Question: Here I have mysql database ''track_aktivnosti''

Now I get from jquery ajax value of 'id_akt'. Now I need to compare dates WHERE id_akt=22, so I need to get lowest date and get like this query:
'''
$result = $conn->prepare("SELECT naziv FROM track_aktivnosti WHERE datum=(lowest date) AND id_akt=:id_akt");
$result->execute(array(':id_akt' => $_POST['id_akt']));
$result = $result->fetchAll();
.
.
.
after that again but with next date so like this:
$result = $conn->prepare("SELECT naziv FROM track_aktivnosti WHERE datum=(next lowest date) AND id_akt=:id_akt");
$result->execute(array(':id_akt' => $_POST['id_akt']));
$result = $result->fetchAll();
'''
so for me is the biggest problem how to find lowest date for some value of id_akt and from there get naziv, vrednost
Someone to have idea?
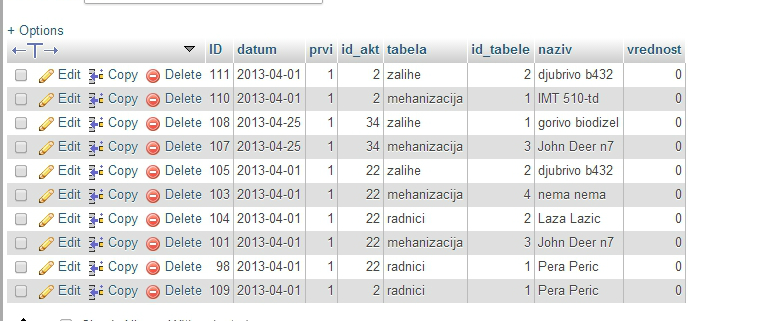
Answer: I came up with these two solutions. I don't know if these are good ideas. You can change it as you like.
First solution.
'''
$result = $conn->prepare("SELECT datum FROM track_aktivnosti WHERE id_akt = :id_akt GROUP BY datum ORDER BY datum");
$result->execute(array(':id_akt' => $_POST['id_akt']));
$dates = $result->fetchAll();
$final_result = array();
foreach($dates as $date){
$result = $conn->prepare("SELECT naziv, vrednost FROM track_aktivnosti WHERE id_akt = :id_akt AND datum = :datum");
$result->execute(array(':id_akt' => $_POST['id_akt'], ':datum' => $date['datum']));
$final_result[$date['datum']] = $result->fetchAll();
}
'''
Second solution
'''
$result = $conn->prepare("SELECT datum FROM track_aktivnosti WHERE id_akt = :id_akt GROUP BY datum");
$result->execute(array(':id_akt' => $_POST['id_akt']));
$count = $result->rowCount();
$final_result = array();
for($i = 0; $i < $count; $i++ ){
$limit = $i.',1';
$result = $conn->prepare("SELECT datum FROM track_aktivnosti WHERE id_akt = :id_akt GROUP BY datum ORDER BY datum $limit");
$result->execute(array(':id_akt' => $_POST['id_akt']));
$result = $result->fetch(PDO::FETCH_ASSOC);
$date = $result['datum'];
$result = $conn->prepare("SELECT naziv, vrednost FROM track_aktivnosti WHERE id_akt = :id_akt AND datum = :datum");
$result->execute(array(':id_akt' => $_POST['id_akt'], ':datum') => $result['datum']);
$final_result[$date] = $result->fetchAll;
}
'''
In both solutions, the results was stored in the '$final_result' array with dates as keys.
The results that I got from the first solution
'''
array(1) { ["2013-04-01"]=> array(5) { [0]=> array(4) { ["naziv"]=> string(9) "nema nema" [0]=> string(9) "nema nema" ["vrednost"]=> string(1) "1" [1]=> string(1) "1" } [1]=> array(4) { ["naziv"]=> string(9) "nema nema" [0]=> string(9) "nema nema" ["vrednost"]=> string(1) "0" [1]=> string(1) "0" } [2]=> array(4) { ["naziv"]=> string(10) "Laza Lazic" [0]=> string(10) "Laza Lazic" ["vrednost"]=> string(1) "0" [1]=> string(1) "0" } [3]=> array(4) { ["naziv"]=> string(12) "John Deer n7" [0]=> string(12) "John Deer n7" ["vrednost"]=> string(1) "0" [1]=> string(1) "0" } [4]=> array(4) { ["naziv"]=> string(10) "Pera Peric" [0]=> string(10) "Pera Peric" ["vrednost"]=> string(1) "0" [1]=> string(1) "0" } } }
'''